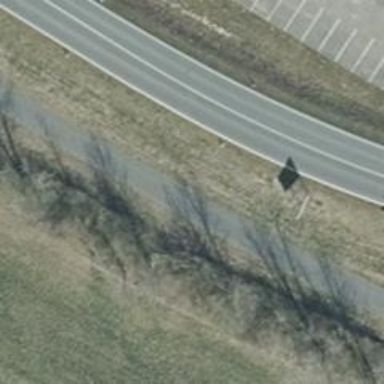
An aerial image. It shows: Asphalt path.